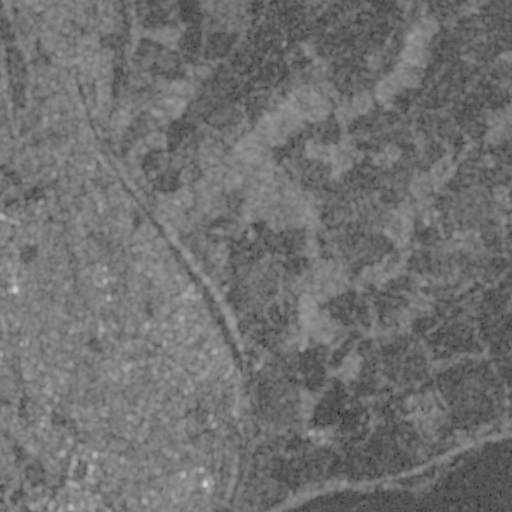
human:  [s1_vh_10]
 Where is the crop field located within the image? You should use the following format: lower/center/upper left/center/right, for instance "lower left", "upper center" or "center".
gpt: The crop field is located in the lower right of the image.
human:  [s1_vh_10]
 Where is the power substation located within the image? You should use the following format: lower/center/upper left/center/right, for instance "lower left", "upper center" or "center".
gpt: The power substation is located in the lower left of the image.
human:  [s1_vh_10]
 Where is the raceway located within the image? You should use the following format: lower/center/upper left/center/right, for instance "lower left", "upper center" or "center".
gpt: The raceway is located in the upper center of the image.
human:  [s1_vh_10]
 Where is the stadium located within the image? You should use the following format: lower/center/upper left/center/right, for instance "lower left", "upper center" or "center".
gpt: The stadium is located in the lower left of the image.
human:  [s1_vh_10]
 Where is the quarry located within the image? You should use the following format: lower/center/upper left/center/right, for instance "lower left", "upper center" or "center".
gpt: There is no quarry in the image.

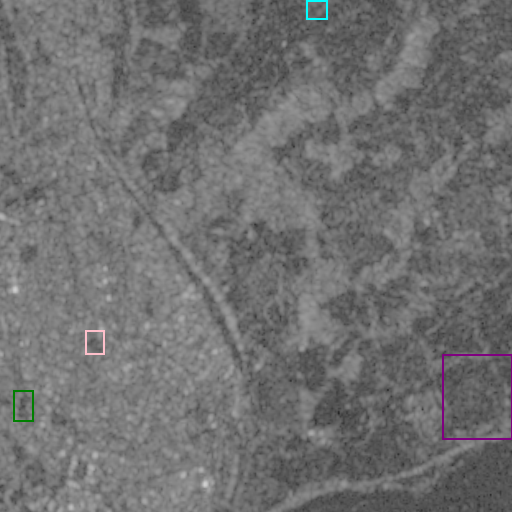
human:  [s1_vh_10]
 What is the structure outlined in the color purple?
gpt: The structure outlined in purple is a crop field.
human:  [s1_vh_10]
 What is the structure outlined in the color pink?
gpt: The structure outlined in pink is a park.
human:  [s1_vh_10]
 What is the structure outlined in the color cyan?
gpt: The structure outlined in cyan is a parking lot.
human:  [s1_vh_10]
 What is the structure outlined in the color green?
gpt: The structure outlined in green is a stadium.
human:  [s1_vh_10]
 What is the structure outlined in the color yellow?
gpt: There is no yellow outline.